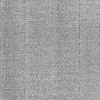
Atmospheric dust classification: dusty